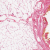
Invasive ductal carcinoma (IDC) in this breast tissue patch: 0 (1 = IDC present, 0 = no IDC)